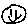
Label: smiley face